Question: This might be a simple question but I am not able to find a solution after hours of search.
How to achieve Strikethrough effect on the 'TextView' given in the image below. The line length should be same as the text length.

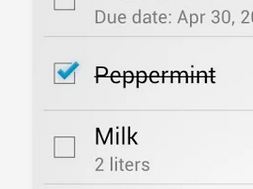
Answer: '''
TextView textview = (TextView) findViewById(R.id.textview);
textview.setPaintFlags(textview.getPaintFlags() | Paint.STRIKE_THRU_TEXT_FLAG);
textview.setText(someString);
'''
Make sure your textview width is WRAP_CONTENT.